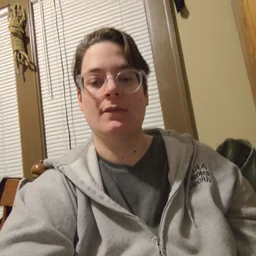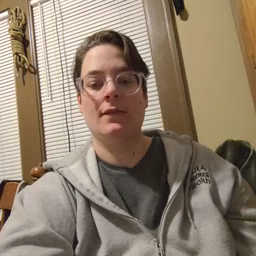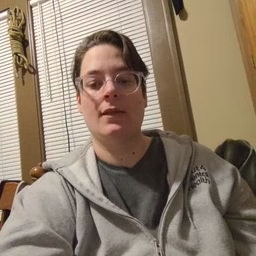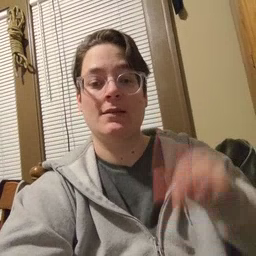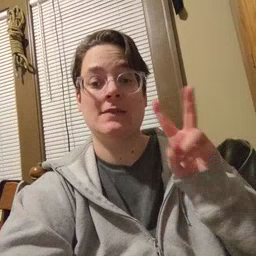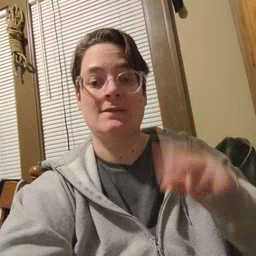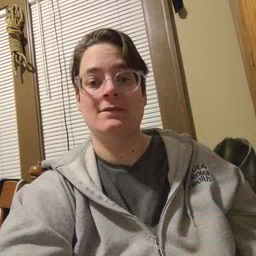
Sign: TV